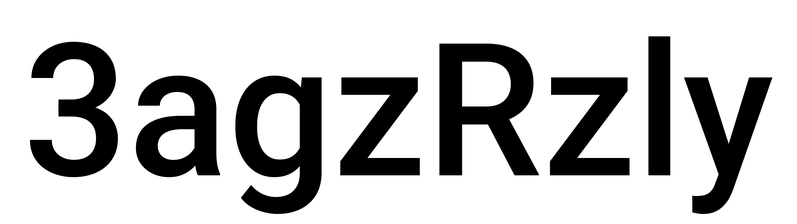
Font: Roboto_Medium